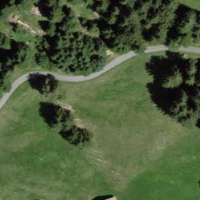
EUNIS habitat code: 41
Species observed at this site:
Prunus padus